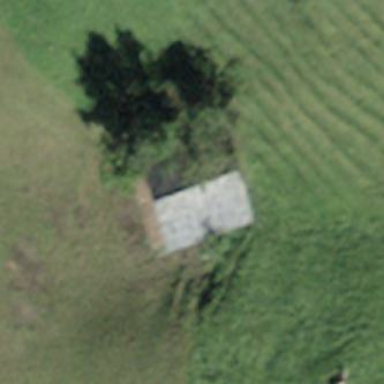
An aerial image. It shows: Barn.